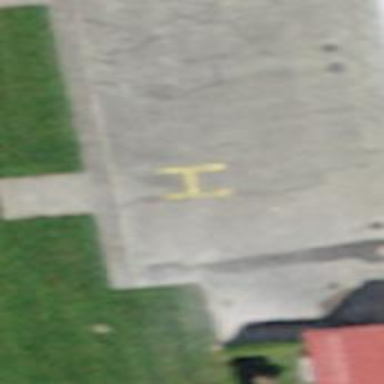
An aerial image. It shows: Helipad with paved surface at the airport.